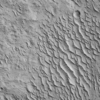
Label: not_dusty